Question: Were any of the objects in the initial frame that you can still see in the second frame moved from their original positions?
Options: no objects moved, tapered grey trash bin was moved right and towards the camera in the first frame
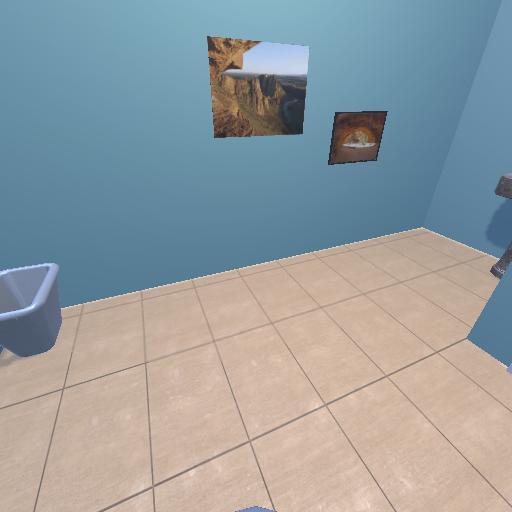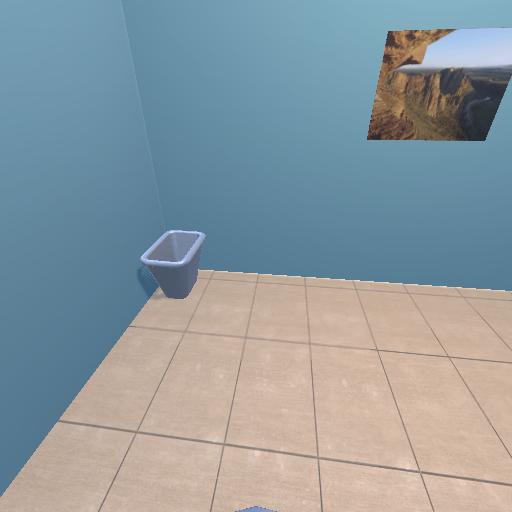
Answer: no objects moved